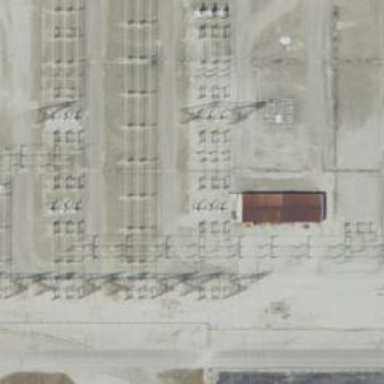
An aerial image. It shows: Switch used for power control.